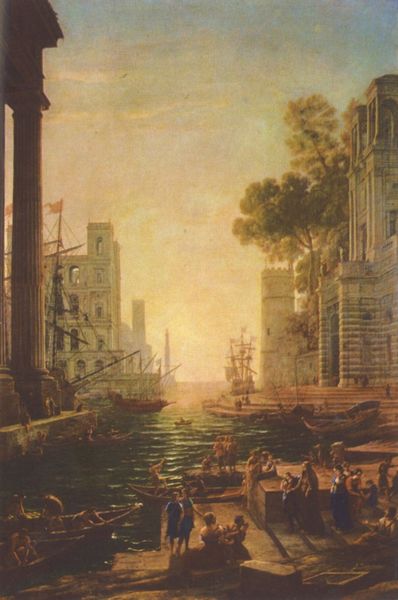
Titel: Einschiffung der Hl. Paula zu Ostia
Künstler: Claude Lorrain
Standort: Madrid
Institution: Museo del Prado
Schlagwörter: baum, blau, blätter, dunkel, gemälde, gruppe, himmel, laub, mann, meer, schatten, wasser, weiß, wolken, bäume, fluss, frauen, gelb, grün, landschaft, menschen, mädchen, ocker, see, stadt, ufer, äste, abend, fenster, frau, grau, hell, licht, marmor, männer, orange, schwarz, szene, säule, säulen, gebäude, haus, wolke, beige, leute, menge, architektur, blass, geschichte, historie, mensch, stein, öl, dämmerung, horizont, häuser, morgen, natur, sonnenaufgang, zweige, gewässer, kanal, kirche, sonne, land, kind, personen, boot, boote, handel, kahn, kinder, turm, vorbau, kanneliert, kannelierung, aussicht, terrasse, schiff, schiffe, segel, segelboot, wellen, fassade, italien, kisten, perspektive, venedig, fahne, fischer, flagge, jungen, mast, segelschiff, abends, mauer, sonnenuntergang, untergehen, baby, fußgänger, hafen, kähne, anleger, kai, masten, stille, romantik, seile, treppe, treppen, turner, weib, weiber, detail, woken, stufen, junge, still, abendrot, baumkrone, bucht, kräuseln, segelboote, taue, zinnen, segler, flucht, fugen, sonnenstrahl, antike, türme, palast, abschied, mole, babys, kiste, ruinen, architrav, portal, rustika, villa, diffus, empfang, sonnenstrahlen, streiflicht, claude, lichtstimmung, einfahrt, tempel, spaziergänger, ankunft, gegenlicht, kannelüren, anlegestelle, canaletto, palais, ruderboote, stadthaus, fensteröffnungen, morgens, gondel, gondeln, lorrain, dämmrig, früh, frühe, claude lorrain, verblichen, säume, idealstadt, säuken, tageszeit, cannaletto, gelee, hafen#, snleger